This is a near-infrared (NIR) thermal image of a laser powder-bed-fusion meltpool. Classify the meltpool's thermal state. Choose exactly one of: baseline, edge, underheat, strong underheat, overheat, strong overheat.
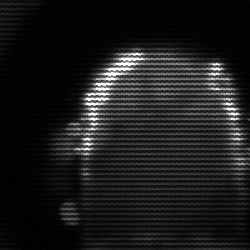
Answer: baseline